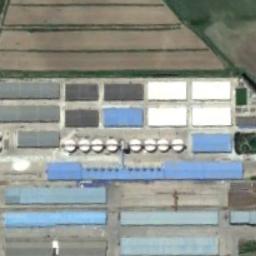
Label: industrial_area